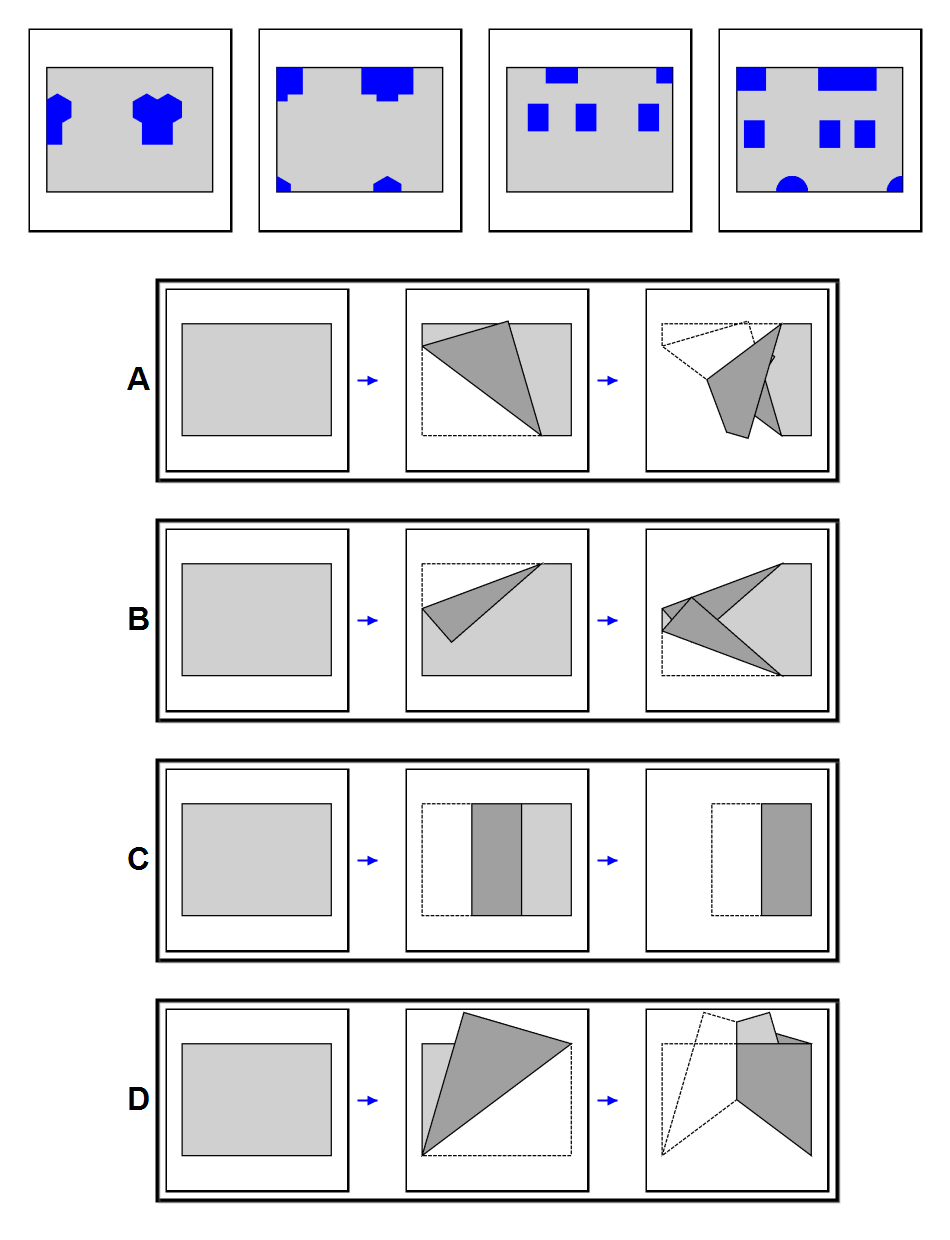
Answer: C